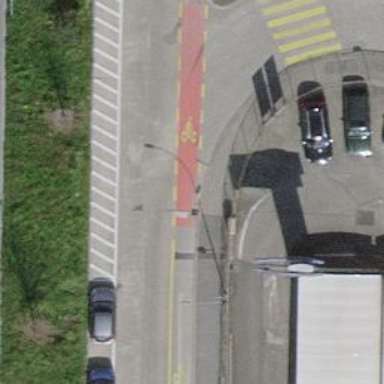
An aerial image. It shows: Tertiary road with asphalt surface and designated cycle lane.